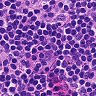
Metastatic tissue present: no